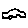
Label: car